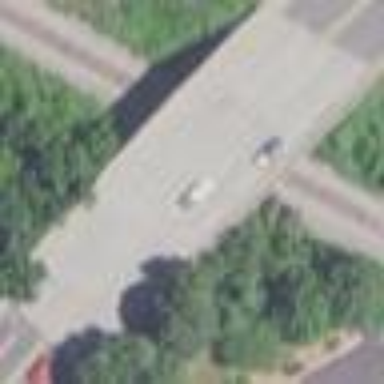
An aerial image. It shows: Man-made bridge.